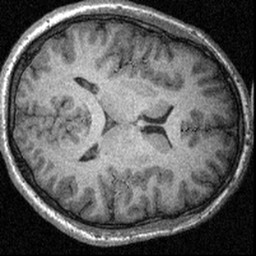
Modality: T1w
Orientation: axial
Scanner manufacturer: siemens
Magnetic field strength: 3 T
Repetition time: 1.57 s
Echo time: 0.00304 s